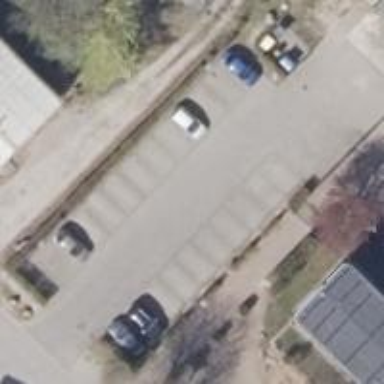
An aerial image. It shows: Parking area.